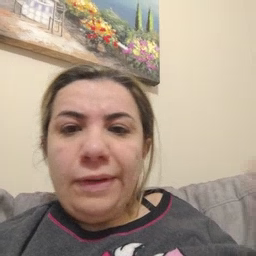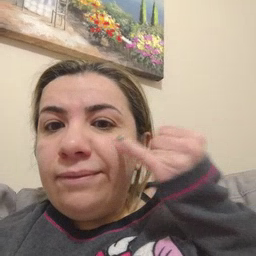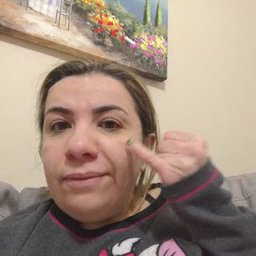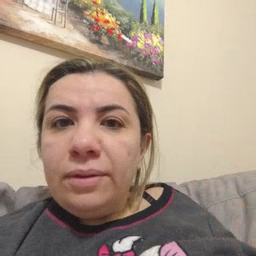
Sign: if